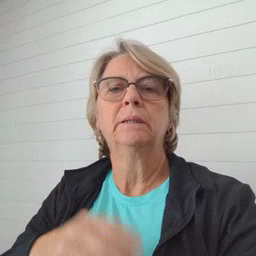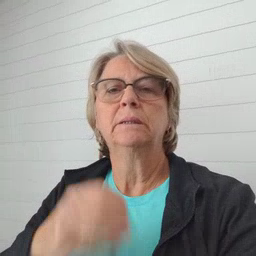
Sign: airplane